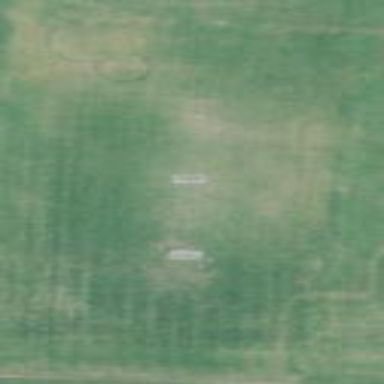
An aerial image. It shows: Grass pitch designated for soccer.